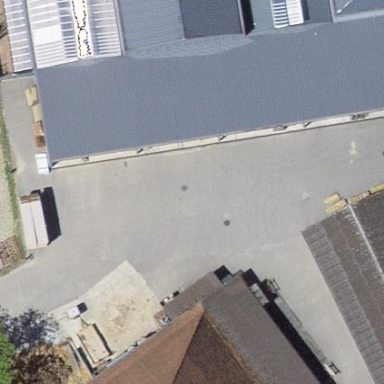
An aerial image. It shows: View of roof of building.